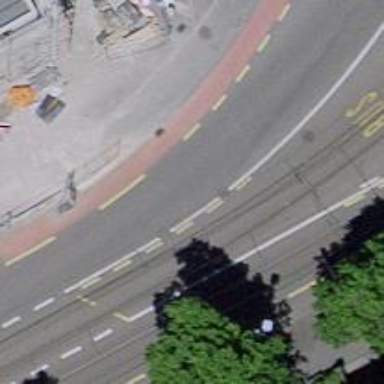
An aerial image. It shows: Tram level crossing on railway.